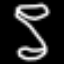
Label: hourglass